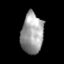
Tissue: lung
Cell type: Epithelial cells
Senescence score: 0.5897
Nuclear area (px): 886
Mean DAPI intensity: 157.221